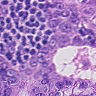
Metastatic tissue present: yes